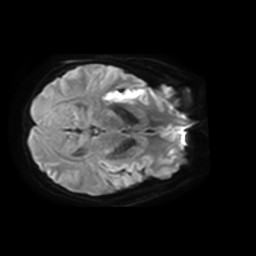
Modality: TRACE
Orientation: axial
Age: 43
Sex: female
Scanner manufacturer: philips
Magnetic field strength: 3 T
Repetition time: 4.479 s
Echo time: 0.07378 s